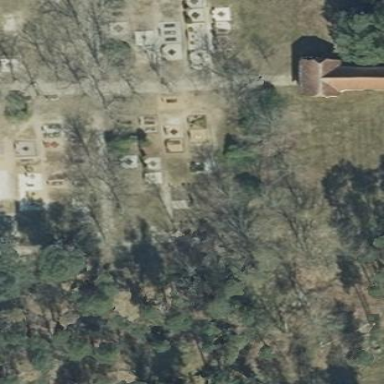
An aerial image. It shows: Cemetery.